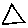
Label: triangle